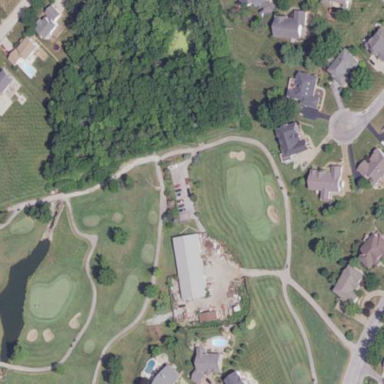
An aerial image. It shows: Golf rough area.